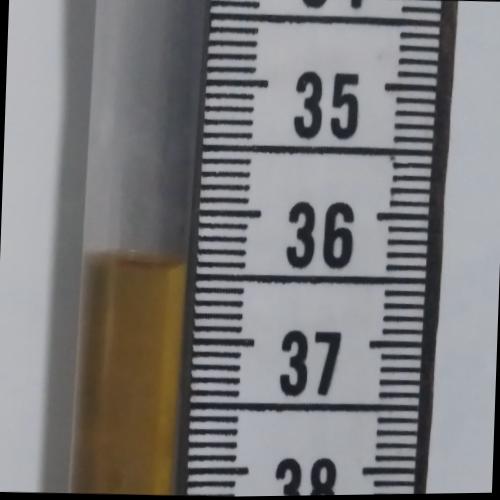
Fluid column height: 36.4 cm